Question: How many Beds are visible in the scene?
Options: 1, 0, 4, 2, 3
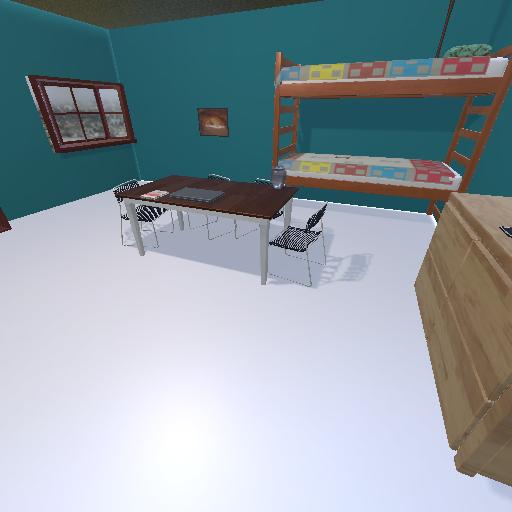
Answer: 1